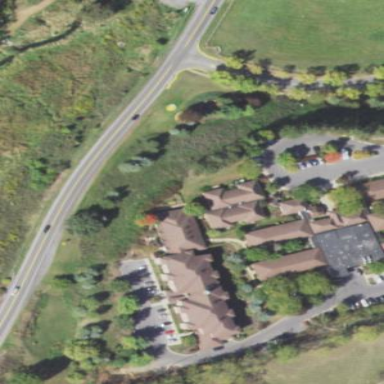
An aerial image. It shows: Nursing home building.